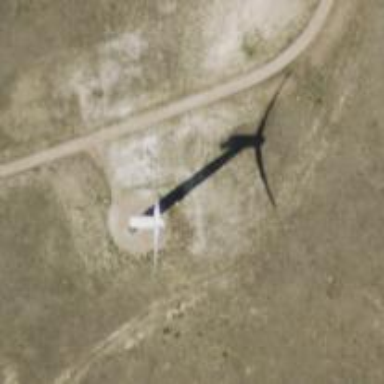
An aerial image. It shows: Wind turbine power generator.